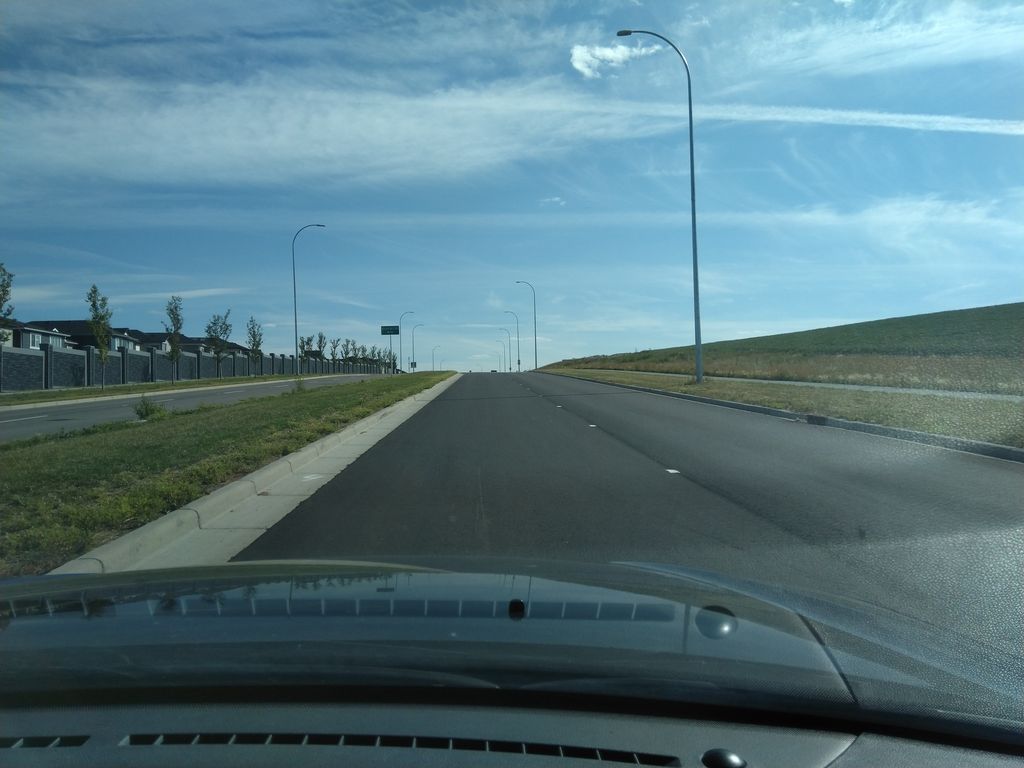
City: calgary